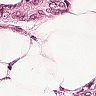
Metastatic tissue present: yes